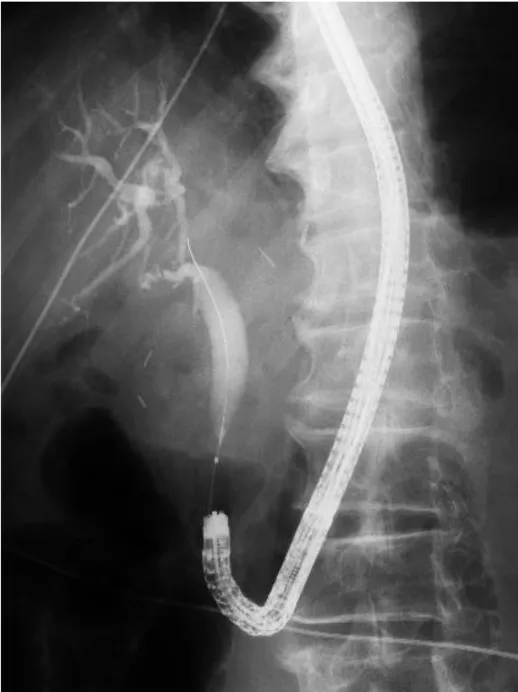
Contrast-enhanced computed tomography (CT) and endoscopic retrograde cholangiopancreatography (ERCP) of the patient in case 1. . B. ERCP revealed dilatation of the common bile duct and stenosis of the lower bile duct; cytodiagnosis was class V.
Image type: radiology (ct)